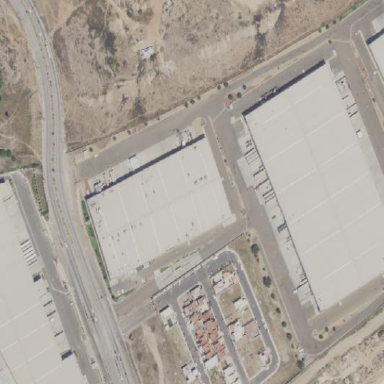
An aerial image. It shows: Industrial area.